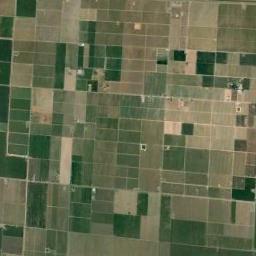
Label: rectangular_farmland